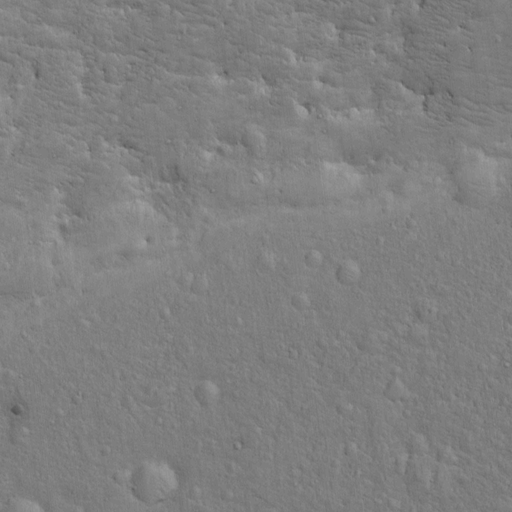
Classes present: Background